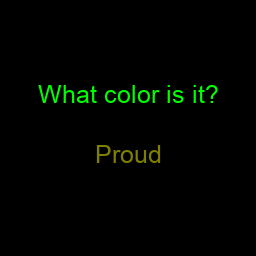
Color: olive
Background color: black
Question text color: lime